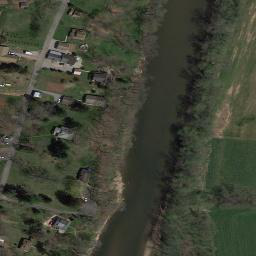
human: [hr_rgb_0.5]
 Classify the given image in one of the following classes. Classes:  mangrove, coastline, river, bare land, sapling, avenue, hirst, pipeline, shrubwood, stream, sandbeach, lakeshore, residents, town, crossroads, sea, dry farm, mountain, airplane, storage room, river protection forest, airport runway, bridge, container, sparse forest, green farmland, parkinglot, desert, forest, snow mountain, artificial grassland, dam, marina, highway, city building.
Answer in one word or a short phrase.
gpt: river